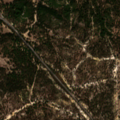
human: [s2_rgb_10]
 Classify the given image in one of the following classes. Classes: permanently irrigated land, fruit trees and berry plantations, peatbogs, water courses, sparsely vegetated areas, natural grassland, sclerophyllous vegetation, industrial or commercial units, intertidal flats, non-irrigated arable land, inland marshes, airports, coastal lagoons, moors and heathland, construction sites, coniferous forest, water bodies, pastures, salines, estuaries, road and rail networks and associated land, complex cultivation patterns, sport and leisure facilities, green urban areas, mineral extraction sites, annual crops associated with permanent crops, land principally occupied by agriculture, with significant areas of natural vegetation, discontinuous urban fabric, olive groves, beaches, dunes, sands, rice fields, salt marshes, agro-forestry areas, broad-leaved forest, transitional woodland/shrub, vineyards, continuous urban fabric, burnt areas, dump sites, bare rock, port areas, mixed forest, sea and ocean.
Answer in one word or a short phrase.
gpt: agro-forestry areas, mixed forest, transitional woodland/shrub